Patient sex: M
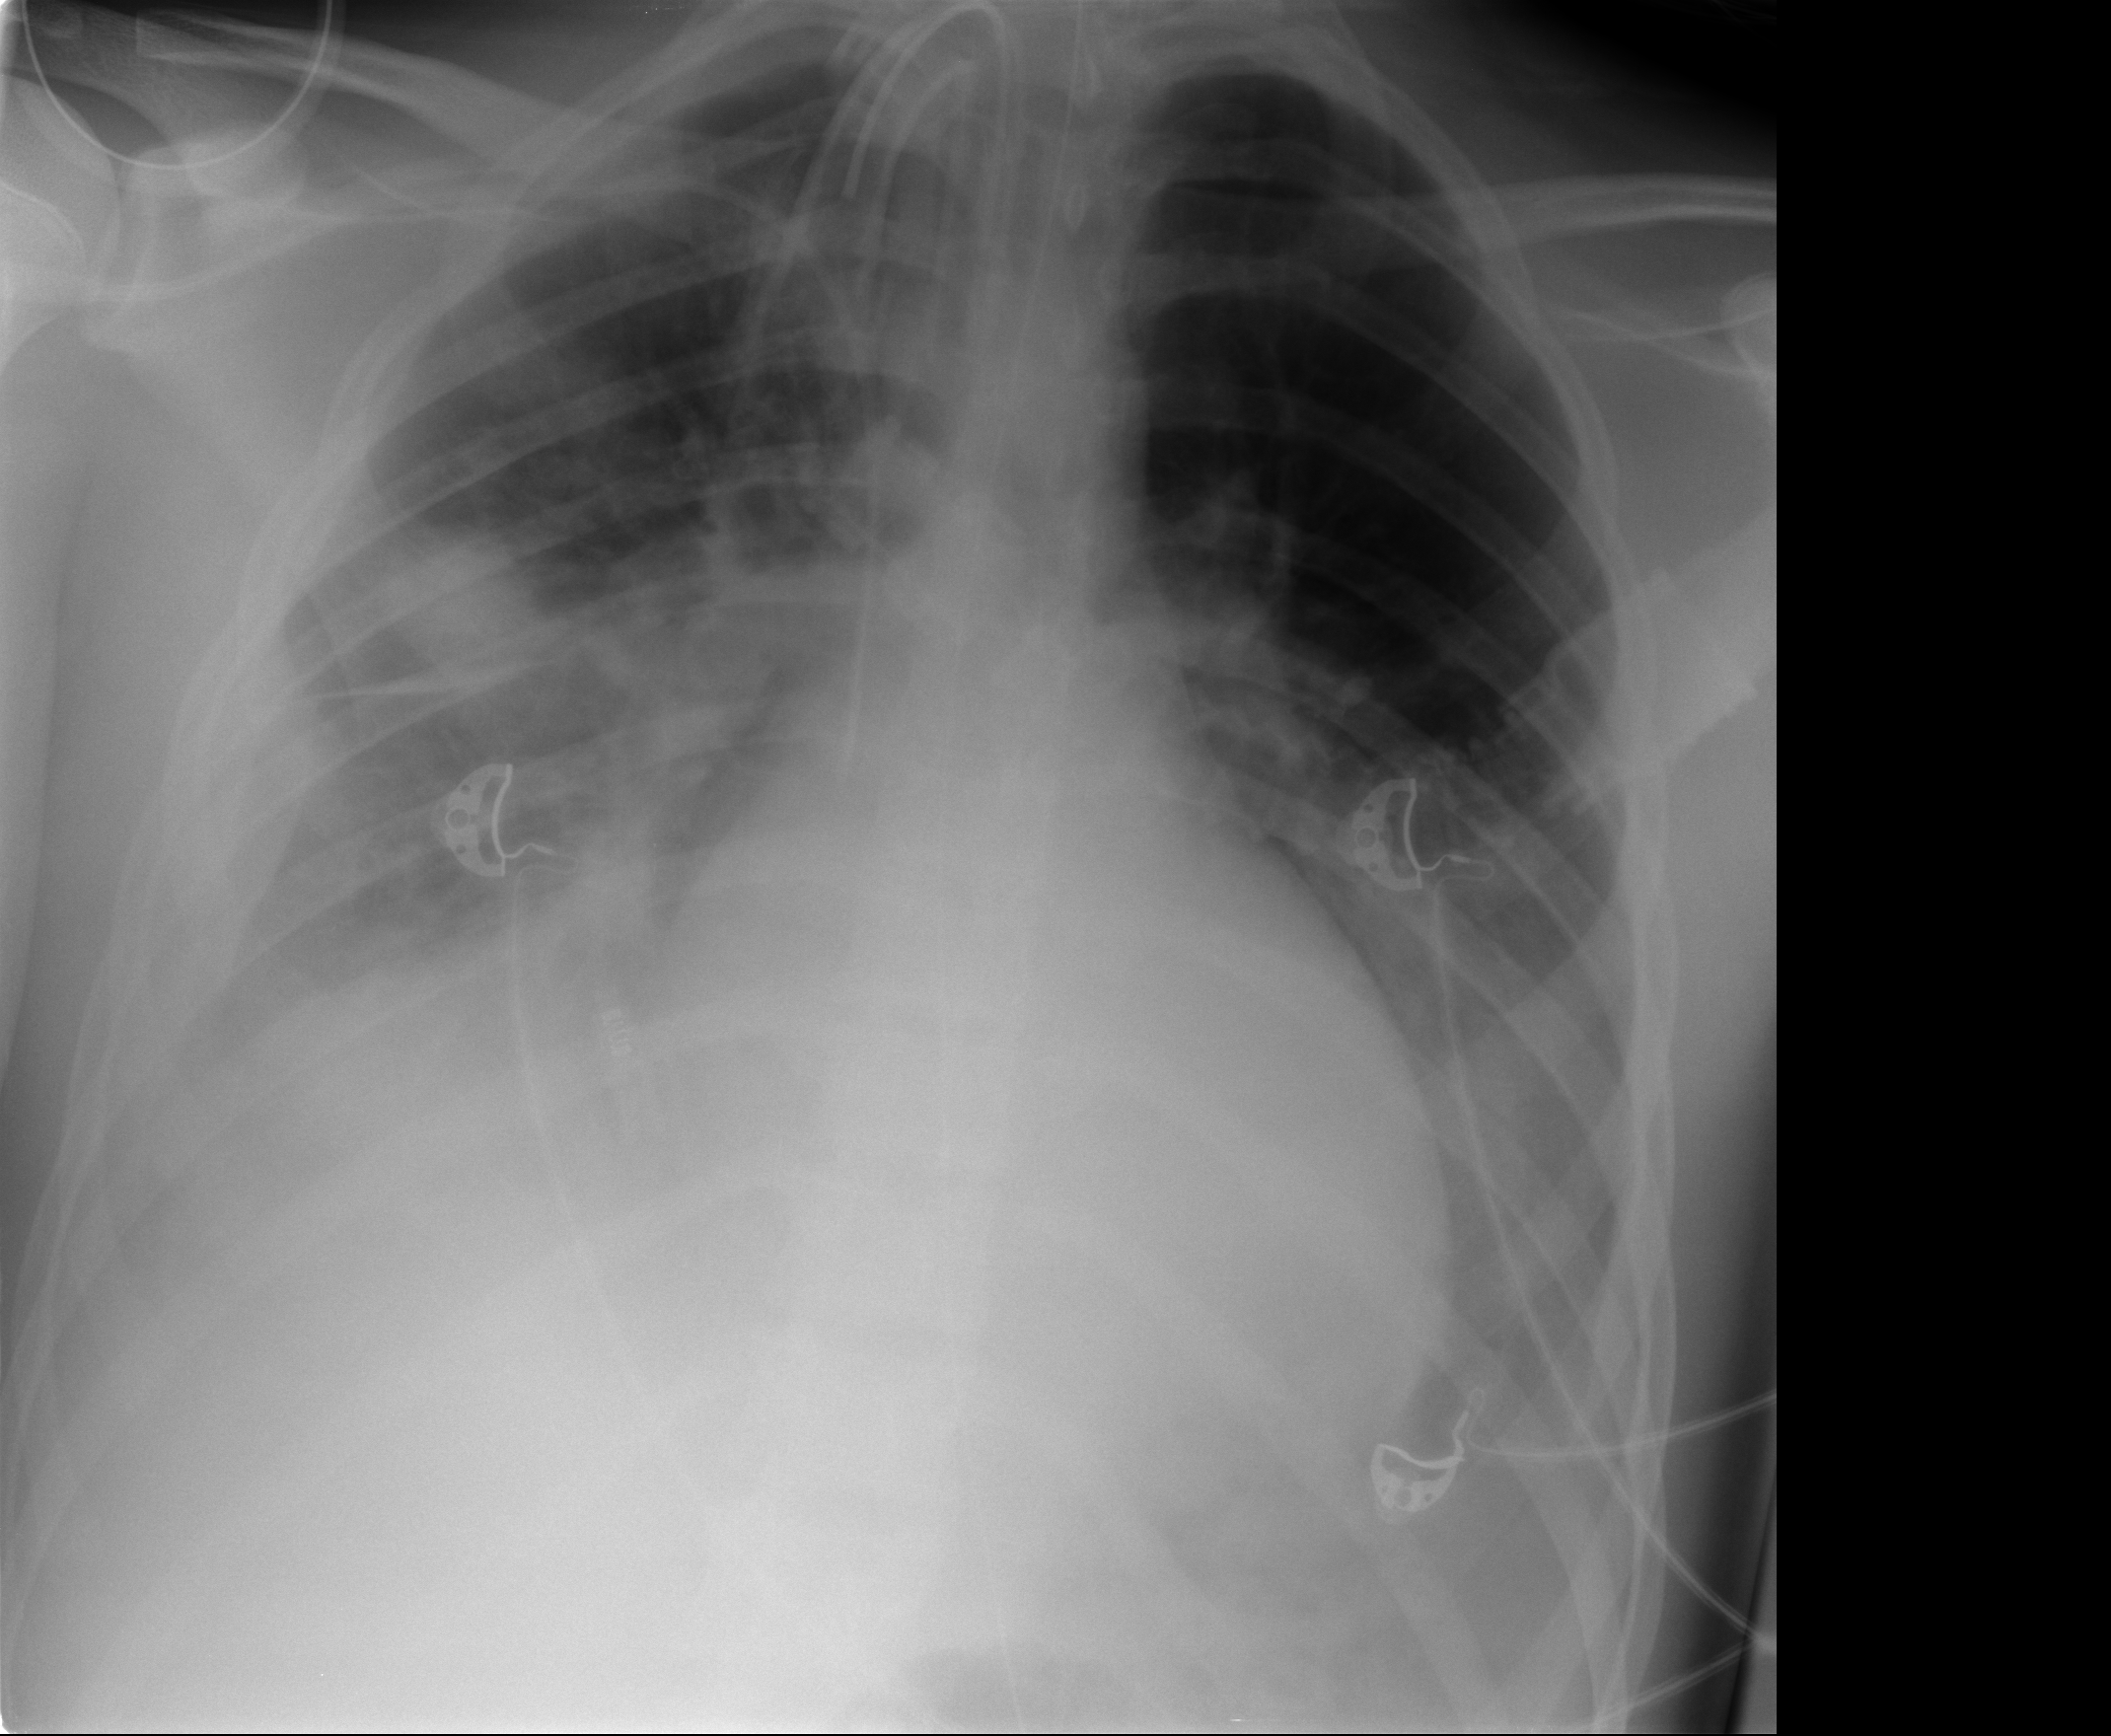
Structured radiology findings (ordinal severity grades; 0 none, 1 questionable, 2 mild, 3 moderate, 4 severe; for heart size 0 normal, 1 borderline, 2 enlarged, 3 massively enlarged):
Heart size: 0
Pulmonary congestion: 0
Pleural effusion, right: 2
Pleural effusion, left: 2
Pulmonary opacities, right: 3
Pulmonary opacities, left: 0
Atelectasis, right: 2
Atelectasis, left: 2